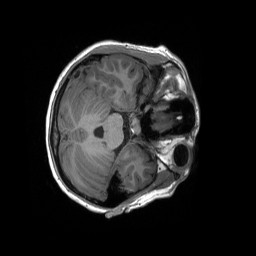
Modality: T1w
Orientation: axial
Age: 14
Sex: female
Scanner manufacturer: siemens
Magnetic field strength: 3 T
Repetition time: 2.3 s
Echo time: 0.00232 s